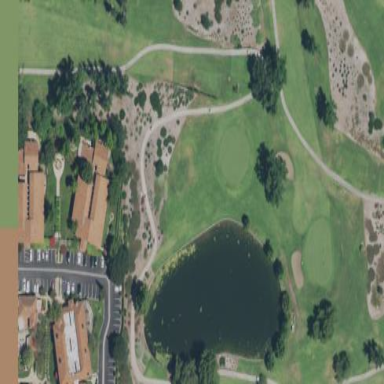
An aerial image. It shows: Picturesque scene of golf course with lateral water hazard.